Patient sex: M
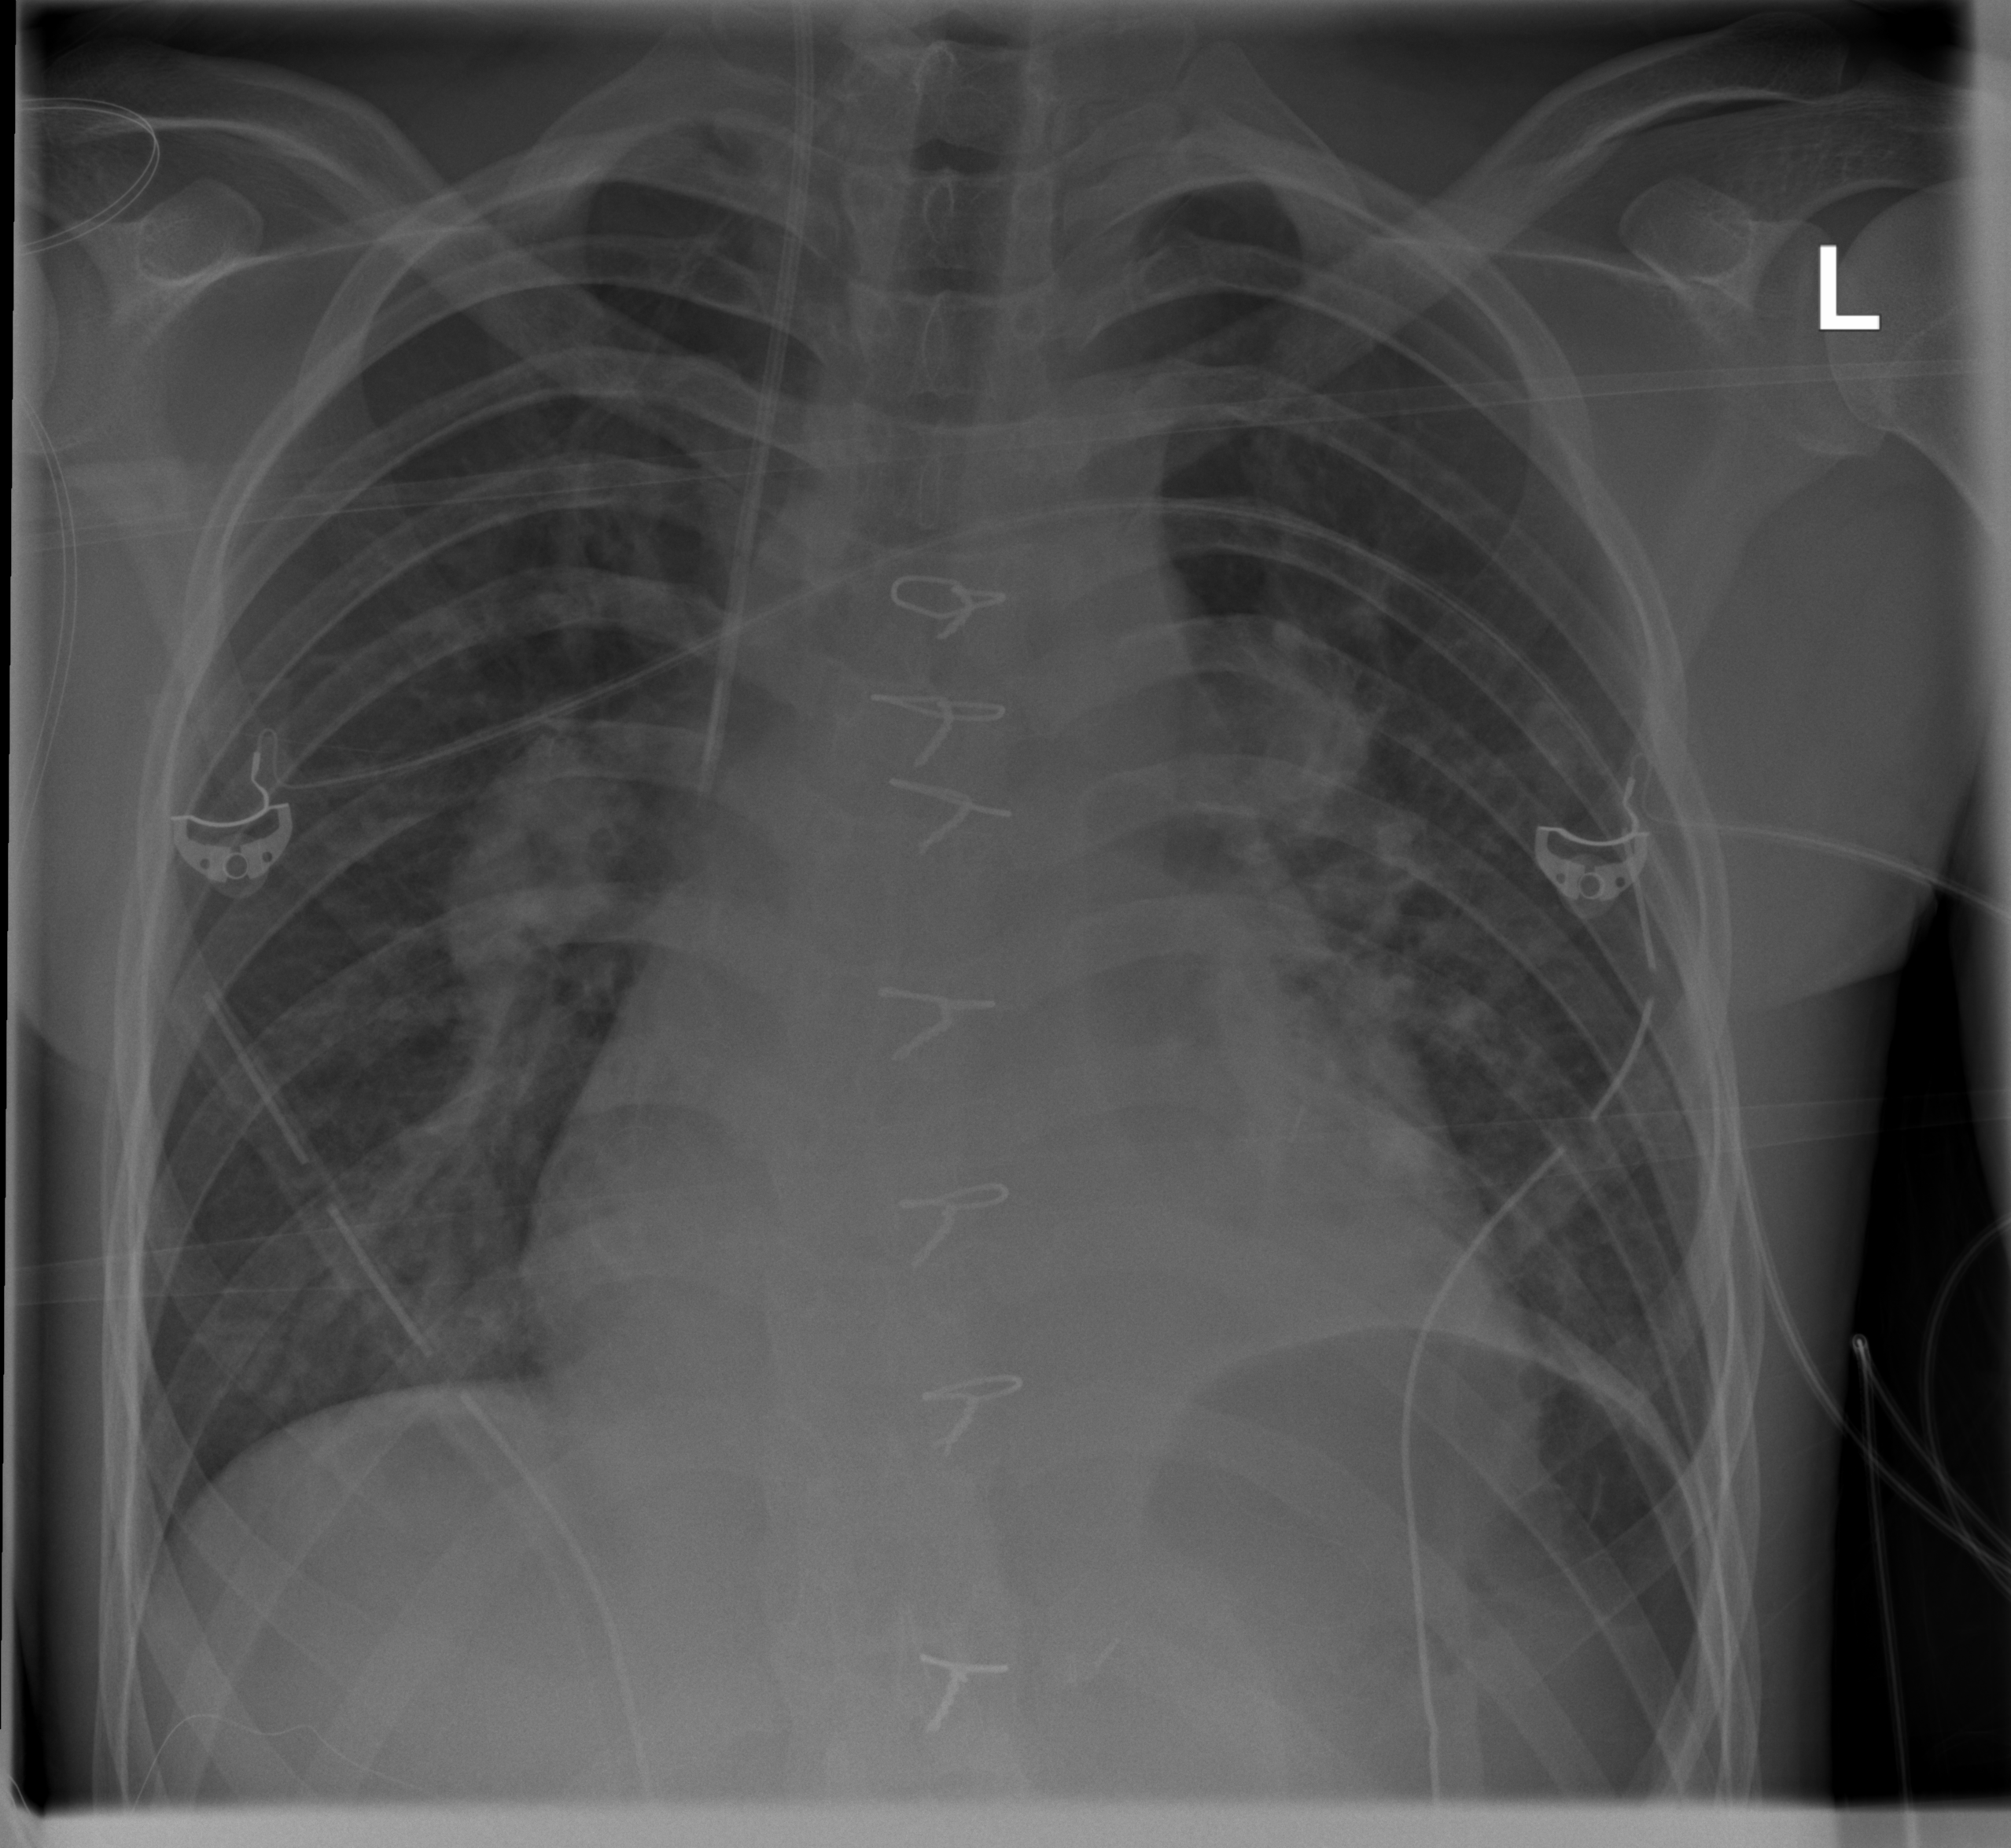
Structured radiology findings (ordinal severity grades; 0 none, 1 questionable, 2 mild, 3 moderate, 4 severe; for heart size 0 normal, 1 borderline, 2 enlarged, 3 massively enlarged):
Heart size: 2
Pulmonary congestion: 2
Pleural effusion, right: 0
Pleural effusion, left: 0
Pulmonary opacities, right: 1
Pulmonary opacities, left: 0
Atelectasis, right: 0
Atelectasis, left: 0